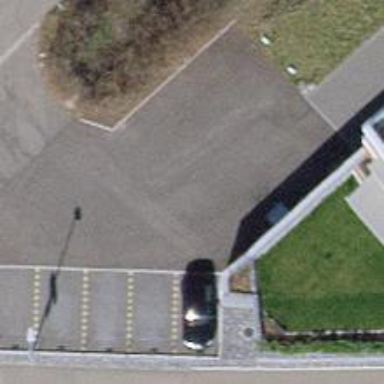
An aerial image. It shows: Driveway.